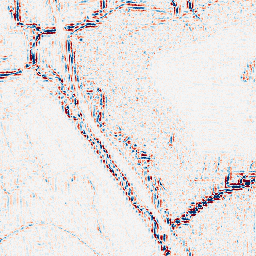
Category: wavelet
Decomposition family: wavelet_reverse_biorthogonal
Decomposition parameters: wavelet: rbio1.3
level: 2
Upsampling method: fft_zeropad
Upsampling parameters: scale: 2
Upsampling scale: 2